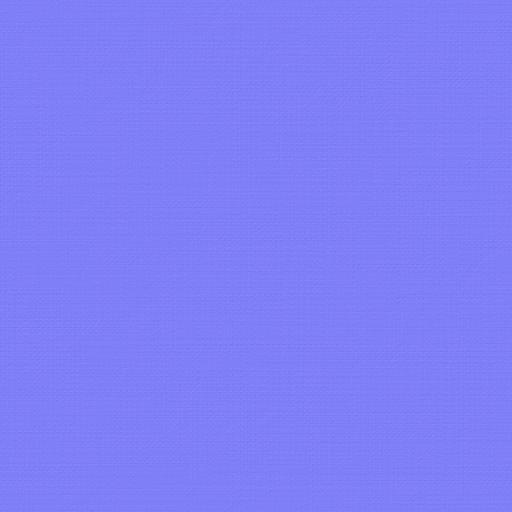
fabric green pattern tartan